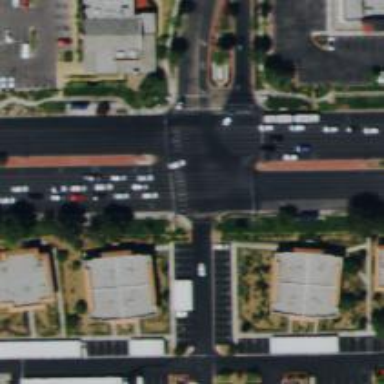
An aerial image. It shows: Solid stop line on the road.